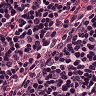
Metastatic tissue present: no